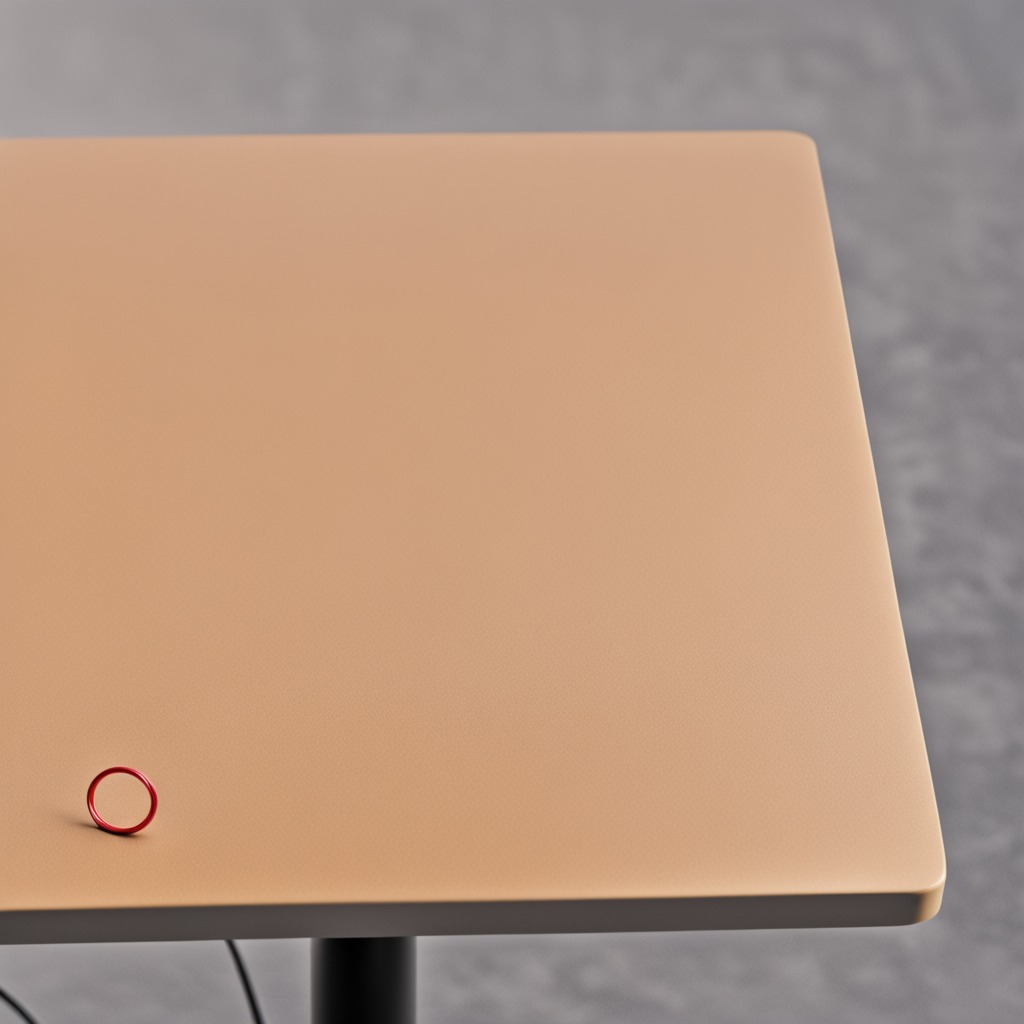
A rubber O-ring is lying on the table.